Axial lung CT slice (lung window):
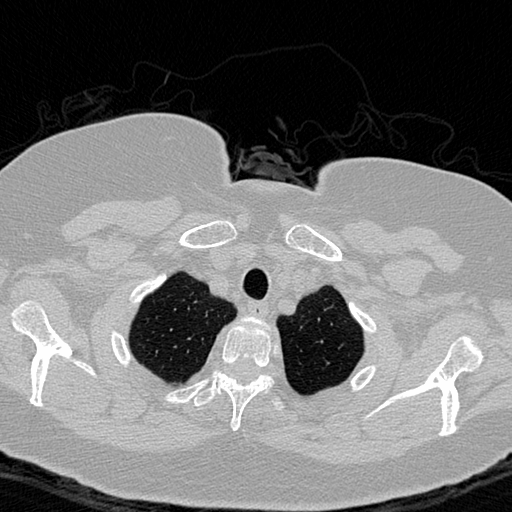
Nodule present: no